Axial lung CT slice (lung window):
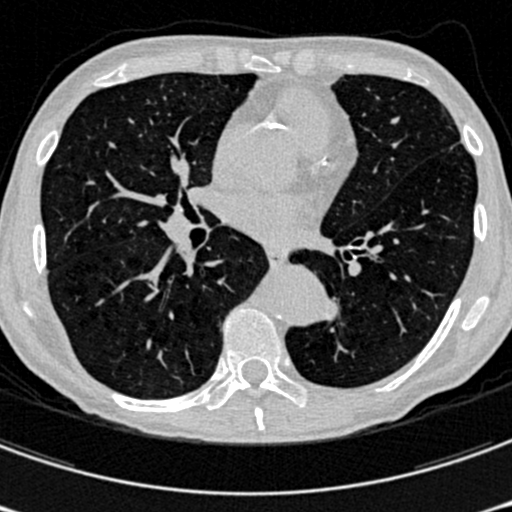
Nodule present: no